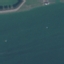
Land use / land cover: SeaLake